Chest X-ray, AP view. Patient: 25 years old, sex F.
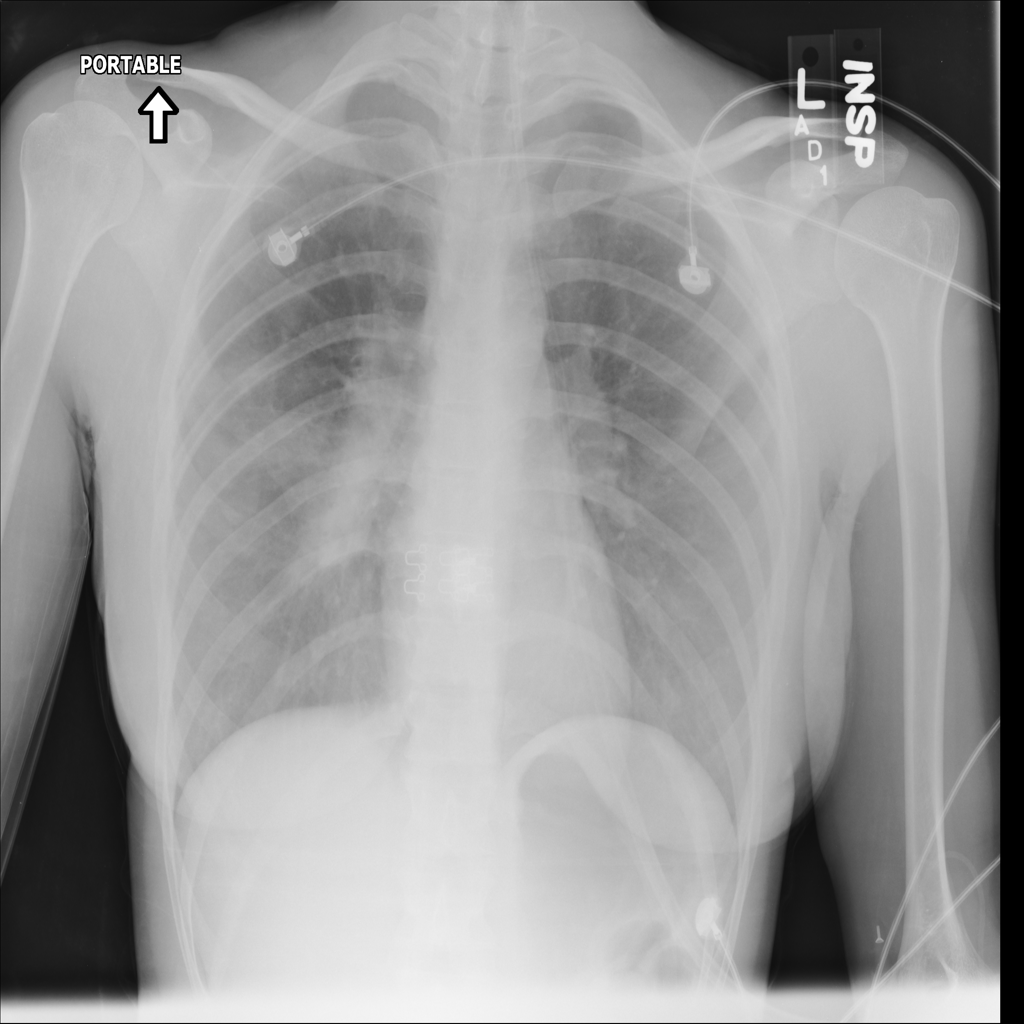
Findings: Mass, Nodule